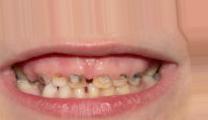
Condition: Caries